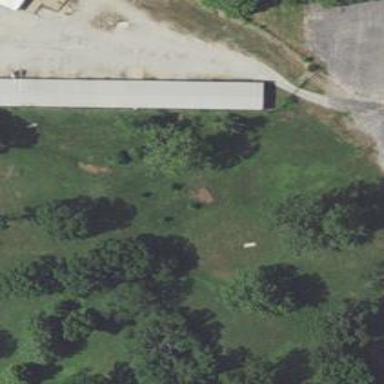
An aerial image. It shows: Disc golf hole.